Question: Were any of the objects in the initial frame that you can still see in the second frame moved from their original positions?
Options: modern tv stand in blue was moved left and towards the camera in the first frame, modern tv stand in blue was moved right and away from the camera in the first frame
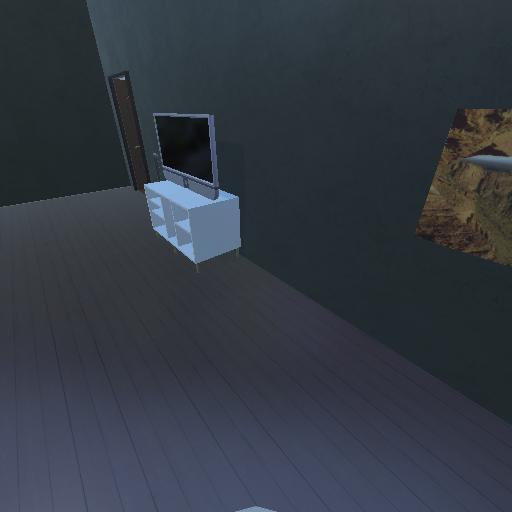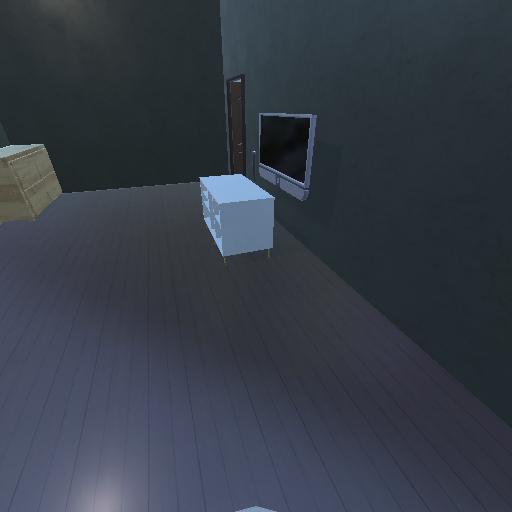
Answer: modern tv stand in blue was moved left and towards the camera in the first frame